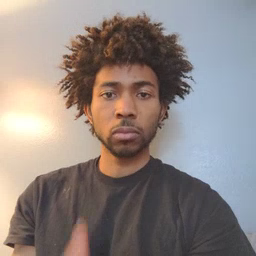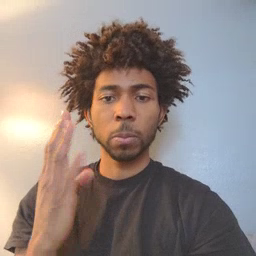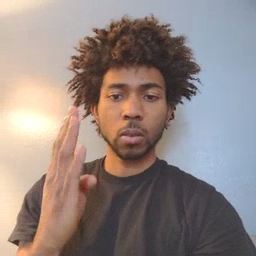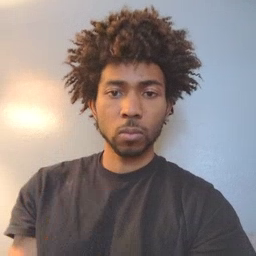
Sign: blue